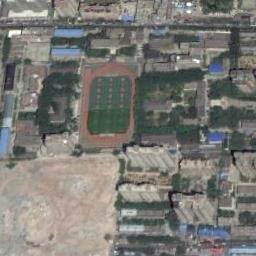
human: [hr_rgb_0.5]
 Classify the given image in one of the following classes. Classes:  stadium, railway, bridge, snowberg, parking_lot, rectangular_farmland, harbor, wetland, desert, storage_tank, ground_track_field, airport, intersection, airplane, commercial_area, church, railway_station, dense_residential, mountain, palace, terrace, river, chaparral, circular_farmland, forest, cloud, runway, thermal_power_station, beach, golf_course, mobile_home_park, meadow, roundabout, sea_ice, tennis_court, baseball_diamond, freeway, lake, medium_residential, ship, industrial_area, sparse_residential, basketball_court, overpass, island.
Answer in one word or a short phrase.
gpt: ground_track_field